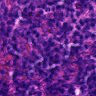
Metastatic tissue present: no